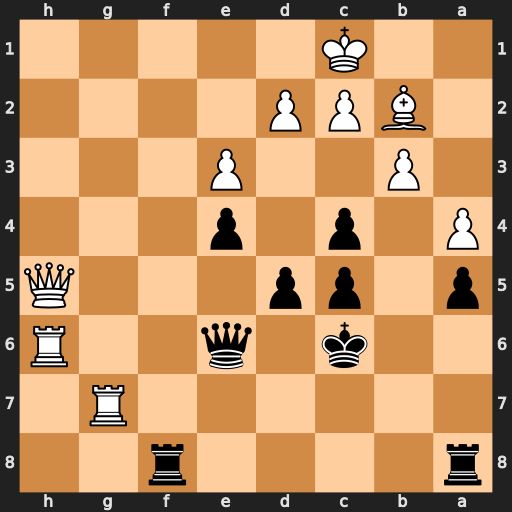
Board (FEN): r4r2/6R1/2k1q2R/p1pp3Q/P1p1p3/1P2P3/1BPP4/2K5
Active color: b
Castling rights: -
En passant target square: -
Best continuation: Rf1+ Qd1 Rxd1+ Kxd1 Qxh6